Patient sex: M
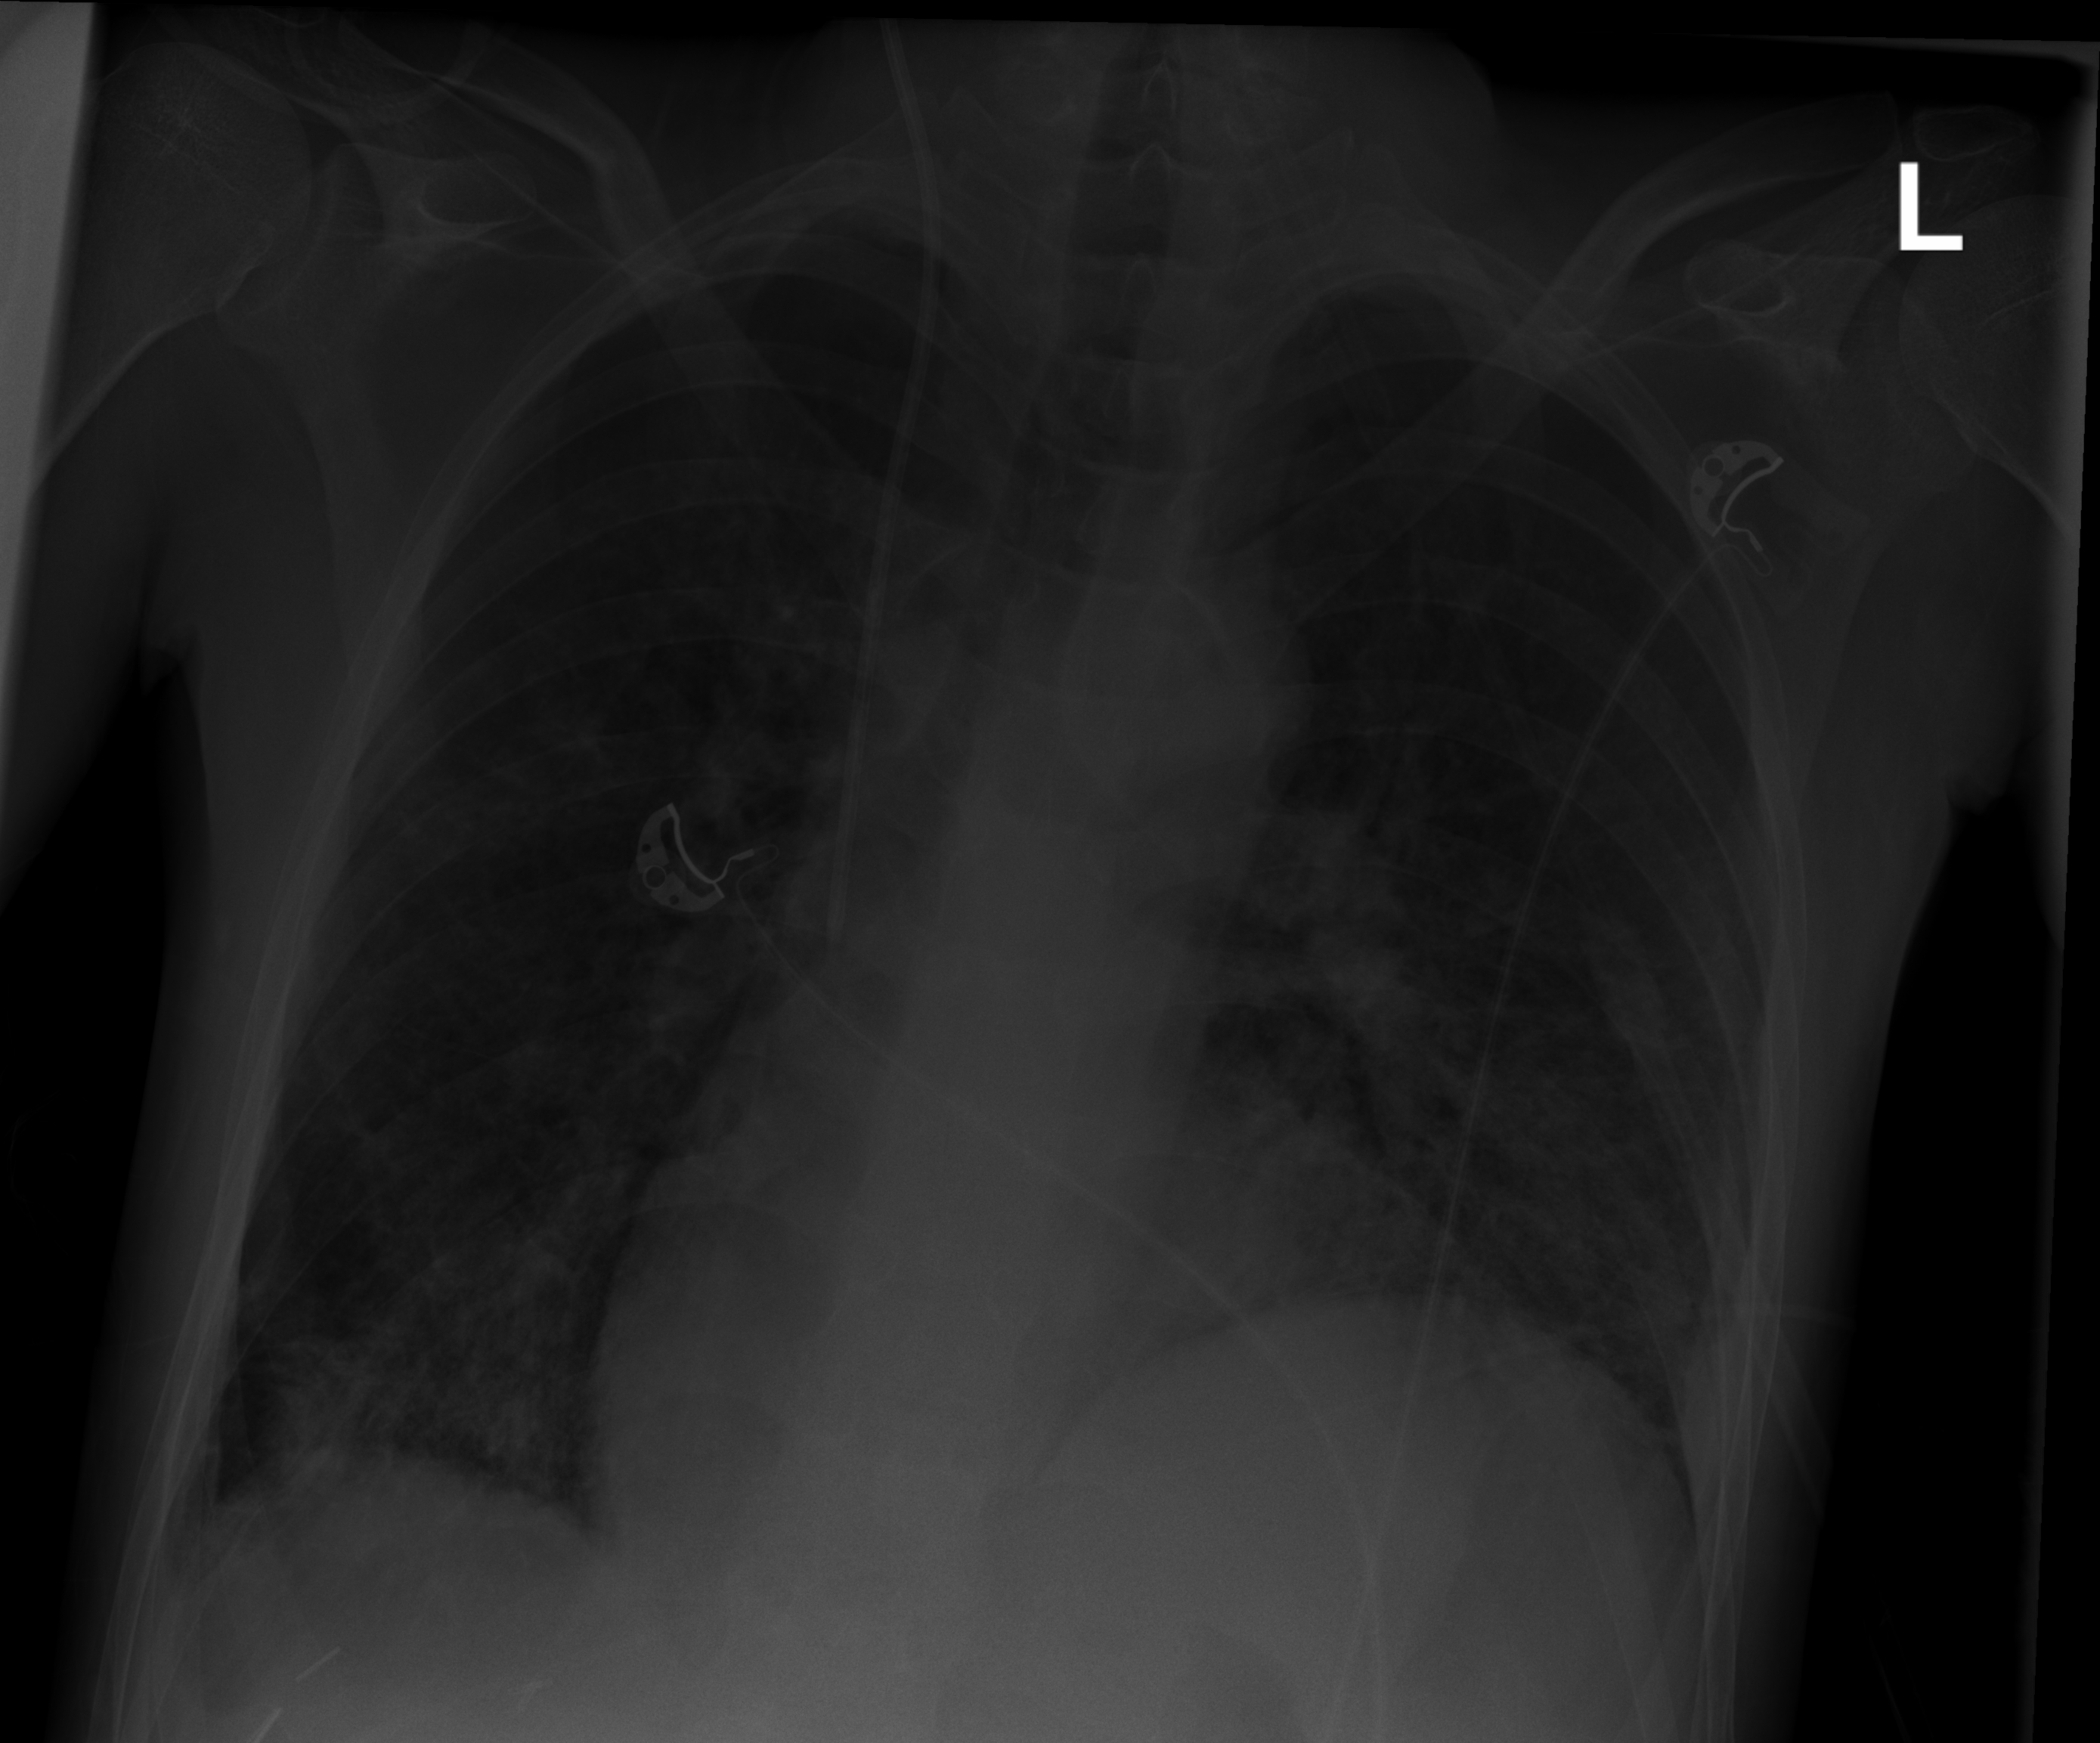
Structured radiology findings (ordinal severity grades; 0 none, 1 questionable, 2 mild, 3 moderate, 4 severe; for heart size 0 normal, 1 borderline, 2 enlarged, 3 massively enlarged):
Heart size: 2
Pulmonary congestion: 0
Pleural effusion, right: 0
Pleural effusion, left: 2
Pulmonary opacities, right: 3
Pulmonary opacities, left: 3
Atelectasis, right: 2
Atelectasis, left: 3